Question: I have noticed, in Delphi XE6 (and in other tools/languages that produce applications that run on Windows, and use native GDI font rendering) that the Win32 TextOut API does not seem to smooth any font larger than 149, that is, the Font.Size>149. Here is a screenshot showing two SpeedButtons, both with Font.Quality set to fqClearType, the one on the left Font.Size is set to 149, the one on the right is set with Font.Size is 150. That's one point difference. The height values are -199 and -200 respectively. This is simply to demonstrate with a Delphi component and form, what could also be demonstrated in a TPaintBox, with use of a Canvas.Font and a call to Win32 API 'DrawText', or with a pure Win32 API application that creates a window, and draws to a device context using 'DrawText'.
The limitation of GDI is shown clearly here; Note that ClearType looks mediocre (horizontal anti-aliasing but no vertical) at size=149 , and ClearType turns off completely at 150:

My question is, is there any way to circumvent this limitation in the Win32 API GDI, using some raw Win32 function available on Windows 7 and up, to draw the text and always anti-alias? I assume here that logical font handling is being done properly, inside the VCL, because the same limit occurs in a C# application (using WinForms, which runs atop GDI) as I see when I try this in Delphi.
I would like to draw an anti-aliased character with a font size greater than 149, to a GDI canvas, either with Clear Type or with classic Anti-Aliasing. How would I do that?
Note that I have already set Font.Quality explicitly to both AntiAliased and ClearType modes, and that Win32 GDI api calls ignore these logical font properties about a certain size, apparently by design. Certain applications like Microsoft Word, however clearly have font-rendering capability to draw a 155 point font or larger, and still anti-alias in this case.
Update: I answered my own question showing how easy DirectWrite+GDI interop is. On windows 7 and windows 8, and later, DirectWrite actually provides both horizontal and vertical anti-aliasing, and I believe this is high quality on-screen font rendering mode is what apps like MS Word 2013 are using. I believe that someone could easily answer my question showing a GDI+ sample, and that would also fit my requirements above (as GDI+ is included in Windows 7 and 8).
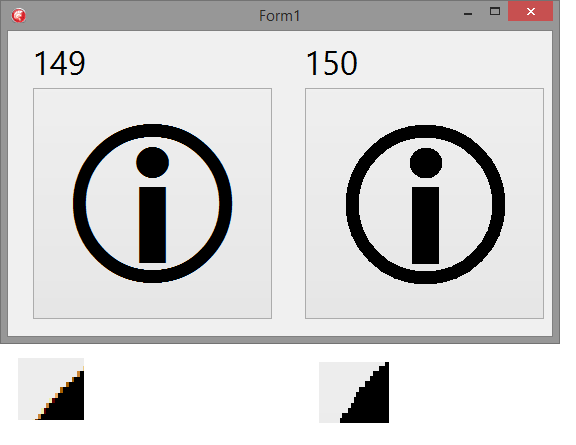
Answer: A working approach that I have found that interoperates with GDI better than GDI+ does is to use 'DirectWrite', BUT THIS WORKS ONLY in Windows 7 and 8, and the sample code I present here has a simple GDI fallback mode (plain GDI, no anti-aliasing) that covers XP and Vista, to provide at least a graceful degradation; it still paints text on pre-Win7 operating systems, using GDI.
The original demo app is here, but it was using TForm which I changed to TWinControl, and it had no GDI fallback, just an exception.
<URL>
The discussion/blog post by Pawel Glowacki who wrote the above demo is here:
<URL>
A code snippet including a modified D2DUtils.pas from Pawel's demo with addition of a GDI fall-back feature (instead of blowing up with an exception) is shown here.
'''
uses
Windows,
Messages,
SysUtils,
Variants,
Classes,
Graphics,
Controls,
Forms,
Dialogs,
Winapi.D2D1,
Vcl.Direct2D;
type
TCanvasD2D = class(TWinControl) // a base class, using TWinControl instead of TForm.
private
FInitFlag: Boolean;
FGDIMode: Boolean; { Fallback }
FD2DCanvas: TDirect2DCanvas; { Used When D2D is available and GDIMode=False }
FGDICanvas: TCanvas; { Fallback canvas, used when FGDIMode=True }
procedure WMEraseBkgnd(var Message: TWMEraseBkgnd); message WM_ERASEBKGND;
protected
procedure Resize; override;
procedure DoPaint(AHDC: HDC); virtual;
procedure CreateD2DResources; virtual;
procedure PaintD2D; virtual;
procedure PaintGDI; virtual;
function RenderTarget: ID2D1RenderTarget; // convenience function used during D2D Paints.
procedure PaintWindow(DC: HDC); override;
public
constructor Create(AOwner: TComponent); override;
destructor Destroy; override;
procedure Init;
property D2DCanvas: TDirect2DCanvas read FD2DCanvas;
property GDICanvas: TCanvas read FGDICanvas;
property GDIMode: Boolean read FGDIMode write FGDIMode;
{ Set to true to force GDI fallback, will automatically set true if D2D is not available, also }
end;
TCanvasD2DSample = class(TCanvasD2D) // subclass of TCanvasD2D that is a primitive "TLabel"
private
FFontBrush: ID2D1SolidColorBrush;// Brush generated from current value of FFontColor
FBackgroundColor:TColor; // clWhite
FFontColor:TColor; //clBlack;
FTextFormat: IDWriteTextFormat;
FFontName: string;
FFontSize: Integer; { Units?}
FDisplayText: String;
FLocale: String;
procedure SetFontName(const Value: String);
procedure SetFontSize(const Value: Integer);
procedure SetDisplayText(const Value: String);
protected
procedure PaintD2D; override;
procedure PaintGDI; override;
procedure CreateD2DResources; override;
function FontSizeToDip(FontSize:Integer ):Double;
public
constructor Create(AOwner: TComponent); override;
property TextFormat:IDWriteTextFormat read FTextFormat;
property FontSize:Integer read FFontSize write SetFontSize;
property FontName:String read FFontName write SetFontName;
property DisplayText: String read FDisplayText write SetDisplayText;
property BackgroundColor:TColor read FBackgroundColor write FBackgroundColor;
property FontColor:TColor read FFontColor write FFontColor; //clBlack;
property Locale: String read FLocale write FLocale; // string like 'en-us'
end;
implementation
constructor TCanvasD2D.Create(AOwner: TComponent);
begin
inherited;
end;
destructor TCanvasD2D.Destroy;
begin
FD2DCanvas.Free;
FD2DCanvas := nil;
FGDICanvas.Free;
FGDICanvas := nil;
inherited;
end;
procedure TCanvasD2D.Init;
begin
if not FInitFlag then
begin
FInitFlag := True;
if (not FGDIMode) and (TDirect2DCanvas.Supported) then
begin
if Assigned(FD2DCanvas) then
FD2DCanvas.Free;
FD2DCanvas := TDirect2DCanvas.Create(Handle);
CreateD2DResources;
end
else
begin
FGDIMode := True;
if Assigned(FGDICanvas) then
FGDICanvas.Free;
FGDICanvas := TCanvas.Create;
FGDICanvas.Handle := GetDC(Self.Handle);
end;
end;
end;
procedure TCanvasD2D.CreateD2DResources;
begin
// create Direct2D resources in descendant class
end;
function TCanvasD2D.RenderTarget: ID2D1RenderTarget;
begin
Result := D2DCanvas.RenderTarget;
end;
procedure TCanvasD2D.Resize;
var
HwndTarget: ID2D1HwndRenderTarget;
ASize: TD2D1SizeU;
begin
inherited;
if Assigned(D2DCanvas) then
if Supports(RenderTarget, ID2D1HwndRenderTarget, HwndTarget) then
begin
ASize := D2D1SizeU(ClientWidth, ClientHeight);
HwndTarget.Resize(ASize);
end;
Invalidate;
end;
procedure TCanvasD2D.WMEraseBkgnd(var Message: TWMEraseBkgnd);
begin
if (not FGDIMode) then
// avoid flicker as described here:
// http://chrisbensen.blogspot.com/2009/09/touch-demo-part-i.html
Message.Result := 1
else
inherited;
end;
procedure TCanvasD2D.DoPaint(AHDC: HDC);
begin
Init;
if FGDIMode then
begin
FGDICanvas.Handle := AHDC;
PaintGDI;
end
else
begin
D2DCanvas.BeginDraw;
try
PaintD2D;
finally
D2DCanvas.EndDraw;
end;
end;
end;
procedure TCanvasD2D.PaintD2D;
begin
// implement painting code in descendant class
end;
procedure TCanvasD2D.PaintGDI;
begin
// implement in descendant.
end;
procedure TCanvasD2D.PaintWindow(DC: HDC);
begin
DoPaint(DC);
inherited;
end;
{ Custom Control Subclass }
procedure TCanvasD2DSample.CreateD2DResources;
begin
inherited;
D2DCanvas.RenderTarget.CreateSolidColorBrush(
D2D1ColorF(FFontColor, 1),
nil,
FFontBrush
);
DWriteFactory.CreateTextFormat(
PWideChar(FontName),
nil,
DWRITE_FONT_WEIGHT_REGULAR,
DWRITE_FONT_STYLE_NORMAL,
DWRITE_FONT_STRETCH_NORMAL,
FontSizeToDip( FontSize),
PWideChar(FLocale),
FTextFormat
);
FTextFormat.SetTextAlignment(DWRITE_TEXT_ALIGNMENT_CENTER);
FTextFormat.SetParagraphAlignment(DWRITE_PARAGRAPH_ALIGNMENT_CENTER);
end;
function TCanvasD2DSample.FontSizeToDip(FontSize: Integer): Double;
begin
result := FontSize * (96.0 / 72.0); { TODO: 96.0 should not be hard coded? }
end;
procedure TCanvasD2DSample.PaintD2D;
var
aRect: TD2D1RectF;
// ASize:D2D_SIZE_F;
begin
// fill with white color the whole window
RenderTarget.Clear(D2D1ColorF(FBackgroundColor));
RenderTarget.DrawText(
PWideChar(FDisplayText),
Length(FDisplayText),
FTextFormat,
D2D1RectF(0, 0, ClientWidth, ClientHeight),
FFontBrush
);
// RenderTarget.GetSize(ASize);
end;
procedure TCanvasD2DSample.PaintGDI;
begin
{ FALLBACK PAINT MODE}
GDICanvas.Lock;
GDICanvas.Font.Name := FFontName;
GDICanvas.Font.Size := FFontSize;
GDICanvas.Font.Color := FFontColor;
GDICanvas.Brush.Style := bsSolid;
GDICanvas.Brush.Color := FBackgroundColor;
GDICanvas.Rectangle(Self.ClientRect);
GDICanvas.TextOut(0,0, FDisplayText);
GDICanvas.Unlock;
end;
procedure TCanvasD2DSample.SetDisplayText(const Value: String);
begin
if Value<>FDisplayText then
begin
FDisplayText := Value;
Invalidate;
end;
end;
procedure TCanvasD2DSample.SetFontName(const Value: String);
begin
FFontName := Value;
end;
procedure TCanvasD2DSample.SetFontSize(const Value: Integer);
begin
FFontSize := Value;
end;
'''